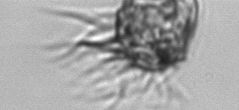
Label: Strombidium_morphotype1